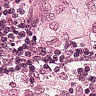
Metastatic tissue present: yes